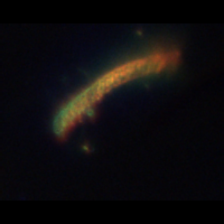
Taxon: Chaetoceros
Group: Diatoms